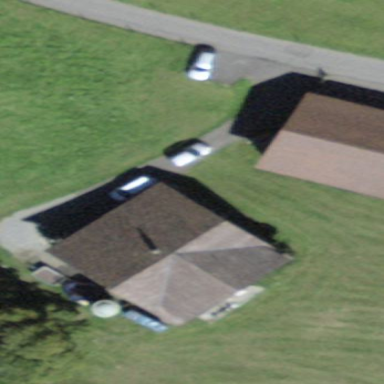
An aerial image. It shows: Farm building.